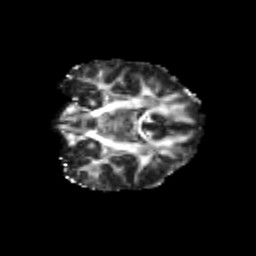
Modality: FA
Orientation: coronal
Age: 20
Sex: female
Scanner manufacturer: siemens
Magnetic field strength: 3 T
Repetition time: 3.5 s
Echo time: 0.125 s